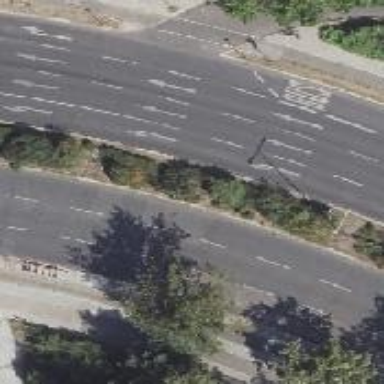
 there is bus lane shared with cycleway next to bus stop for parking."